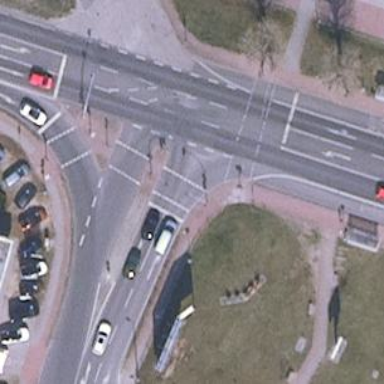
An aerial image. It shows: Road with traffic signals.